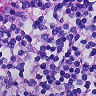
Metastatic tissue present: no